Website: crate-barrel
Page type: payment
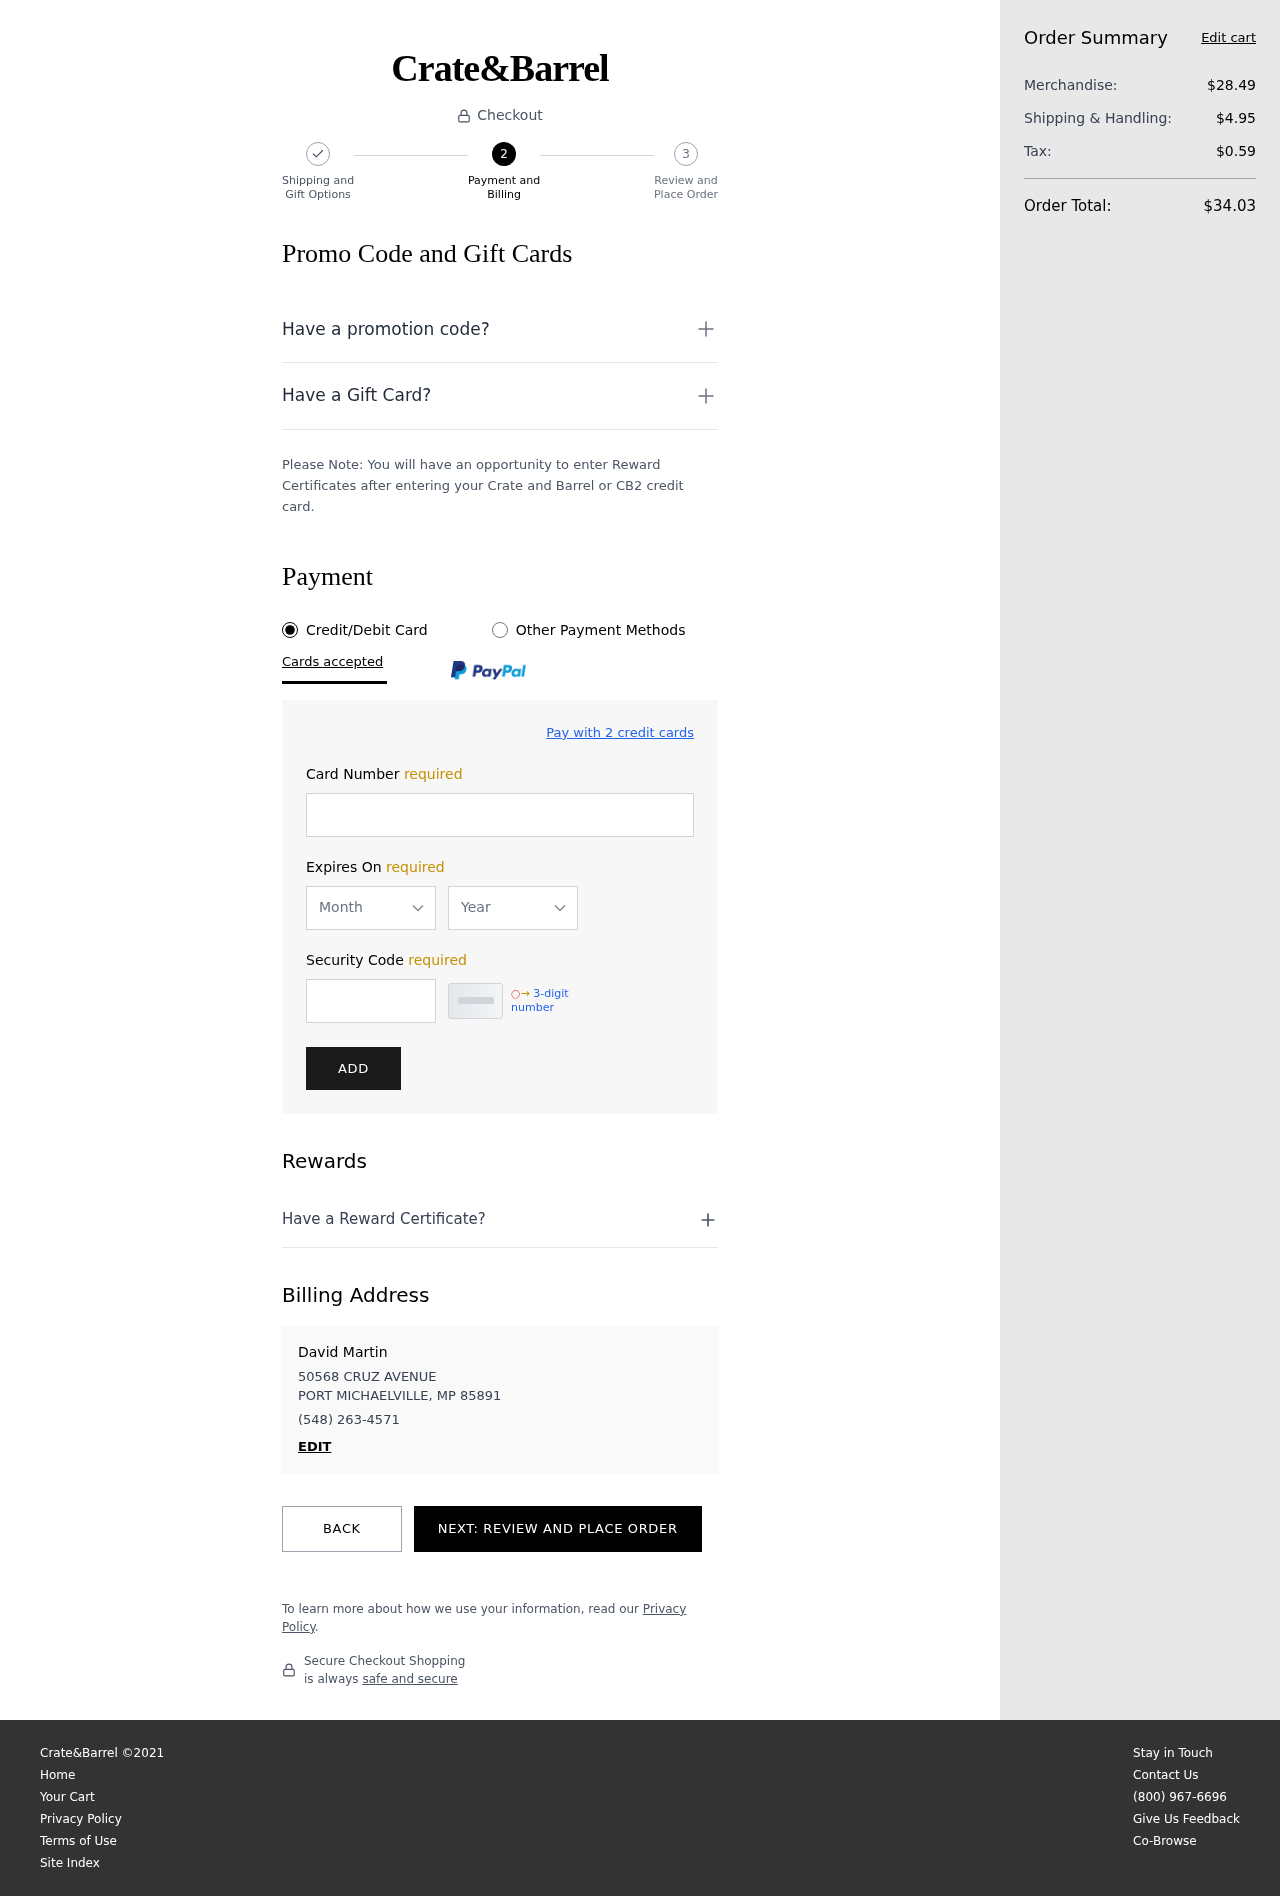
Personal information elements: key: PII_CARD_EXPIRY_MONTH
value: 07
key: PII_CARD_EXPIRY_YEAR
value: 28
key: PII_CITY_STATE_ZIP
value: PORT MICHAELVILLE, MP 85891
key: PII_FULLNAME
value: David Martin
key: PII_PHONE
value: (548) 263-4571
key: PII_STREET
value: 50568 CRUZ AVENUE
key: PII_CARD_NUMBER
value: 6011 6968 1702 9944
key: PII_CARD_CVV
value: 285
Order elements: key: ORDER_SUBTOTAL
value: $28.49
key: ORDER_SHIPPING_COST
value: $4.95
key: ORDER_TAX
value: $0.59
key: ORDER_TOTAL
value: $34.03